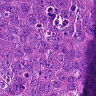
Metastatic tissue present: yes